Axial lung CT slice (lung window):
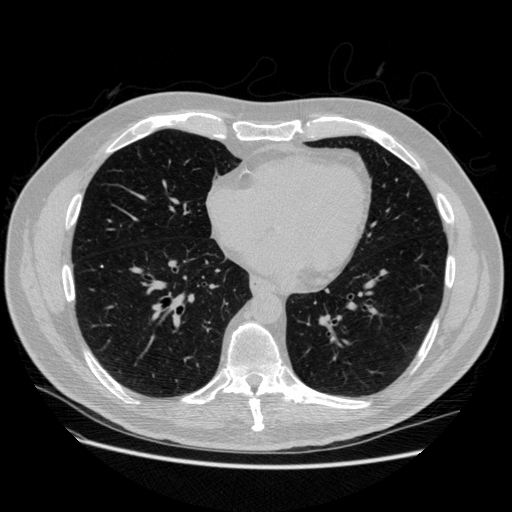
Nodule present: no